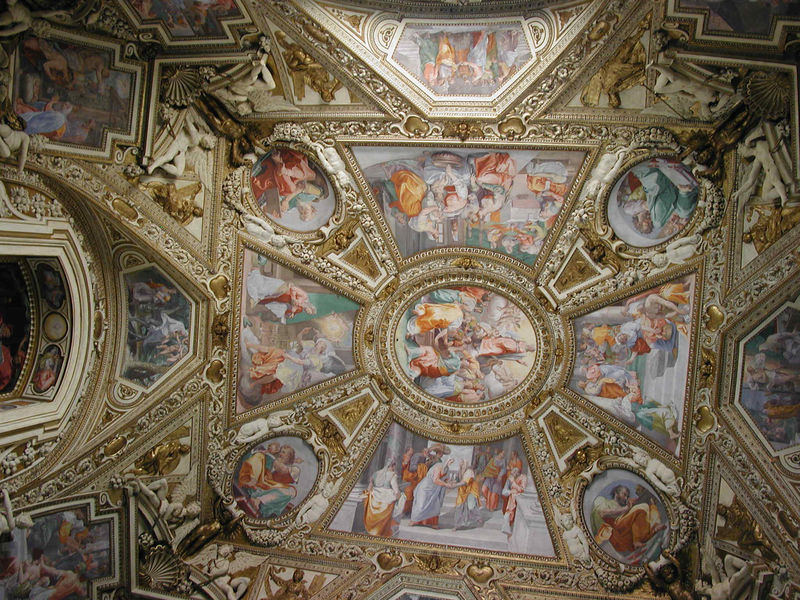
Titel: Santa Maria in Trastevere, Rom
Standort: Rom, S. Maria in Trastevere (EU - I - Latium)
Schlagwörter: weiß, gelb, grün, grau, licht, rot, kirche, gold, decke, farben, stuck, kathedrale, deckenfresco, symmetrei, mailerei